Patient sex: M
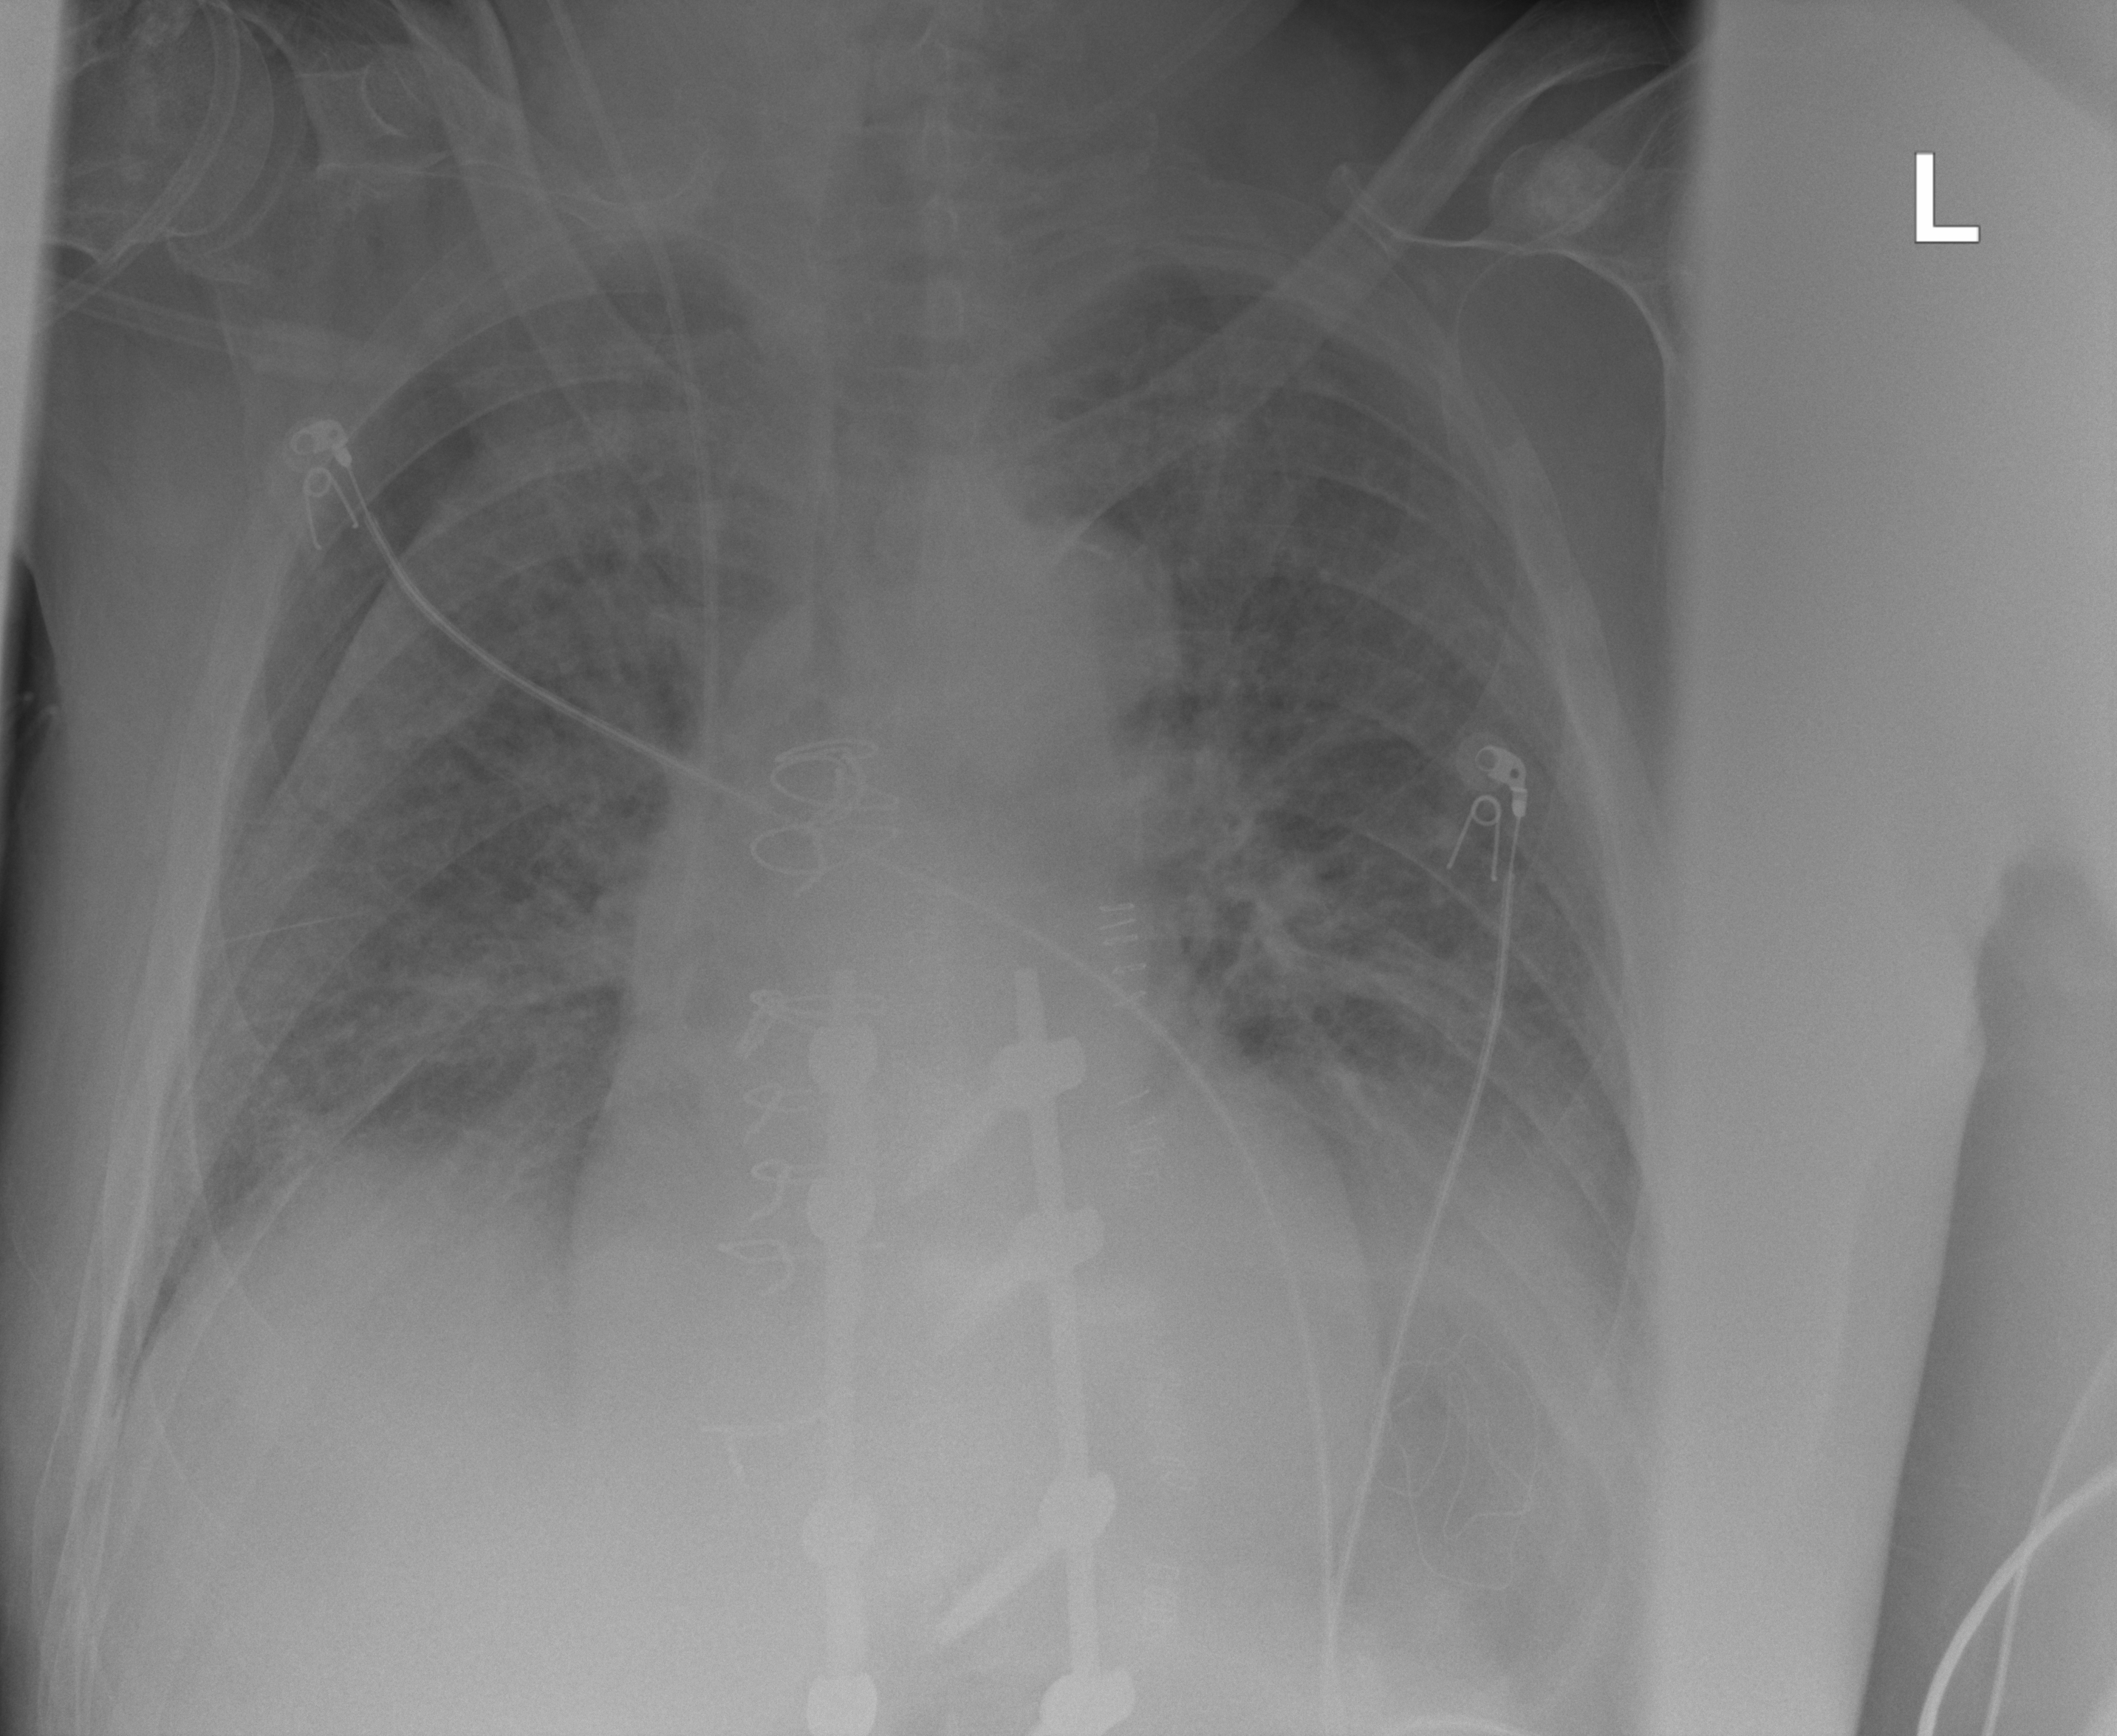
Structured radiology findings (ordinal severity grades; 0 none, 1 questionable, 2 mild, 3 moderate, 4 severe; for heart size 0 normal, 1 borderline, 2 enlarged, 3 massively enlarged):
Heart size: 0
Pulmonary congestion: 2
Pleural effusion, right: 0
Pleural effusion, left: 0
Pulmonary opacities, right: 0
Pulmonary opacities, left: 0
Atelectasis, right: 2
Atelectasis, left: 2